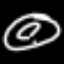
Label: donut